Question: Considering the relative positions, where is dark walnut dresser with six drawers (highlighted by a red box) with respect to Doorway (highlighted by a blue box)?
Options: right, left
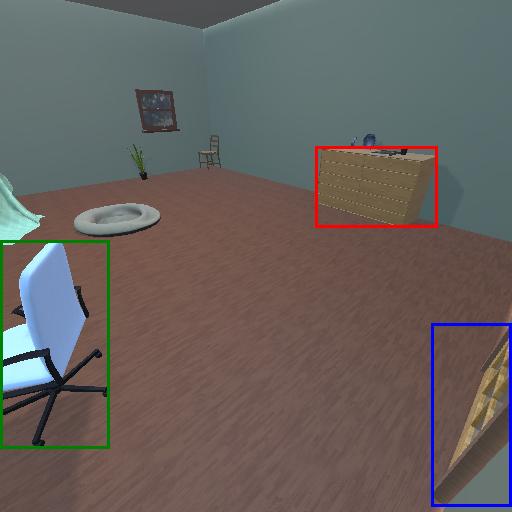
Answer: right